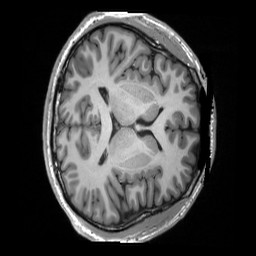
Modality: T1w
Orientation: axial
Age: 24